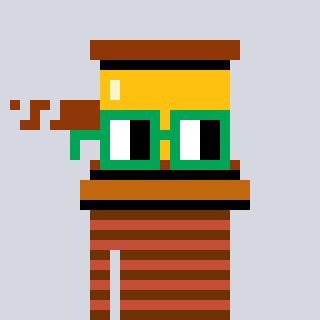
a pixel art character with square green glasses, a gavel-shaped head and a rust-colored body on a cool background